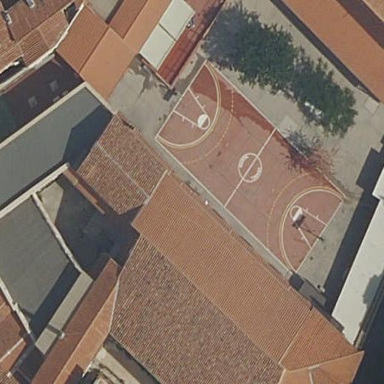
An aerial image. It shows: School.